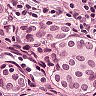
Metastatic tissue present: yes